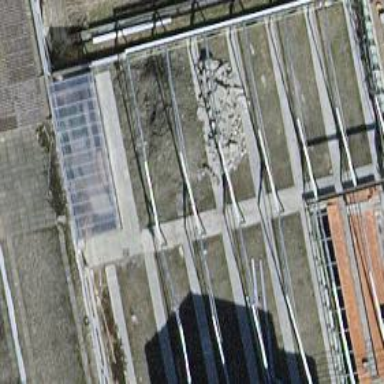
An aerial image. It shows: Greenhouse.